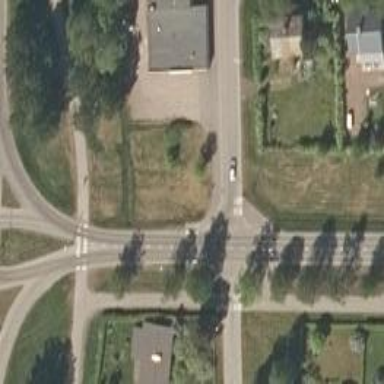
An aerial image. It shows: Marked footway with asphalt surface. The crossing includes pedestrian island.